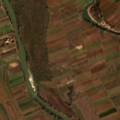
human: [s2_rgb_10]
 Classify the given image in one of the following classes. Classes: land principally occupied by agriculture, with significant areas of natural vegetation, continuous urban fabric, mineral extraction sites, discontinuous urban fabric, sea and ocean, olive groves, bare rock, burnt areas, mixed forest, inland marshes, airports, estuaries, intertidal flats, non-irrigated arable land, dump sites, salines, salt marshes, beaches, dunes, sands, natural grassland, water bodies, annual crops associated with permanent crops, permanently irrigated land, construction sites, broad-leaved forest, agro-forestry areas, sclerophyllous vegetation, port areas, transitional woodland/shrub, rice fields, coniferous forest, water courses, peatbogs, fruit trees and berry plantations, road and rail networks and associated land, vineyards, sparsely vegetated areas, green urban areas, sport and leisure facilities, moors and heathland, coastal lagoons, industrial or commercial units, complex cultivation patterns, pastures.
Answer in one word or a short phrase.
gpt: non-irrigated arable land, pastures, land principally occupied by agriculture, with significant areas of natural vegetation, inland marshes, water courses